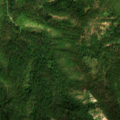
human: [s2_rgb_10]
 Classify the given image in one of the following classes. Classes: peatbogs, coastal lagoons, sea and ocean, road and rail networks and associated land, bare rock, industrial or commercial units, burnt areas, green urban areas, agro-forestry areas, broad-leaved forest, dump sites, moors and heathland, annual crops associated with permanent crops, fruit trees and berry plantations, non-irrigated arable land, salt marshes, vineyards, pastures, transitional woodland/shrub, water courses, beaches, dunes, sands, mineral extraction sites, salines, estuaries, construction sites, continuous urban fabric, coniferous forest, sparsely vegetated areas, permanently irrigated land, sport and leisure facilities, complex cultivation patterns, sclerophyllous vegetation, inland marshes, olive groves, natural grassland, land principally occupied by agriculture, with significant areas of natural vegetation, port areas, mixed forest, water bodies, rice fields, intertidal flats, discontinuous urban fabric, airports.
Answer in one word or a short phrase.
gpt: broad-leaved forest